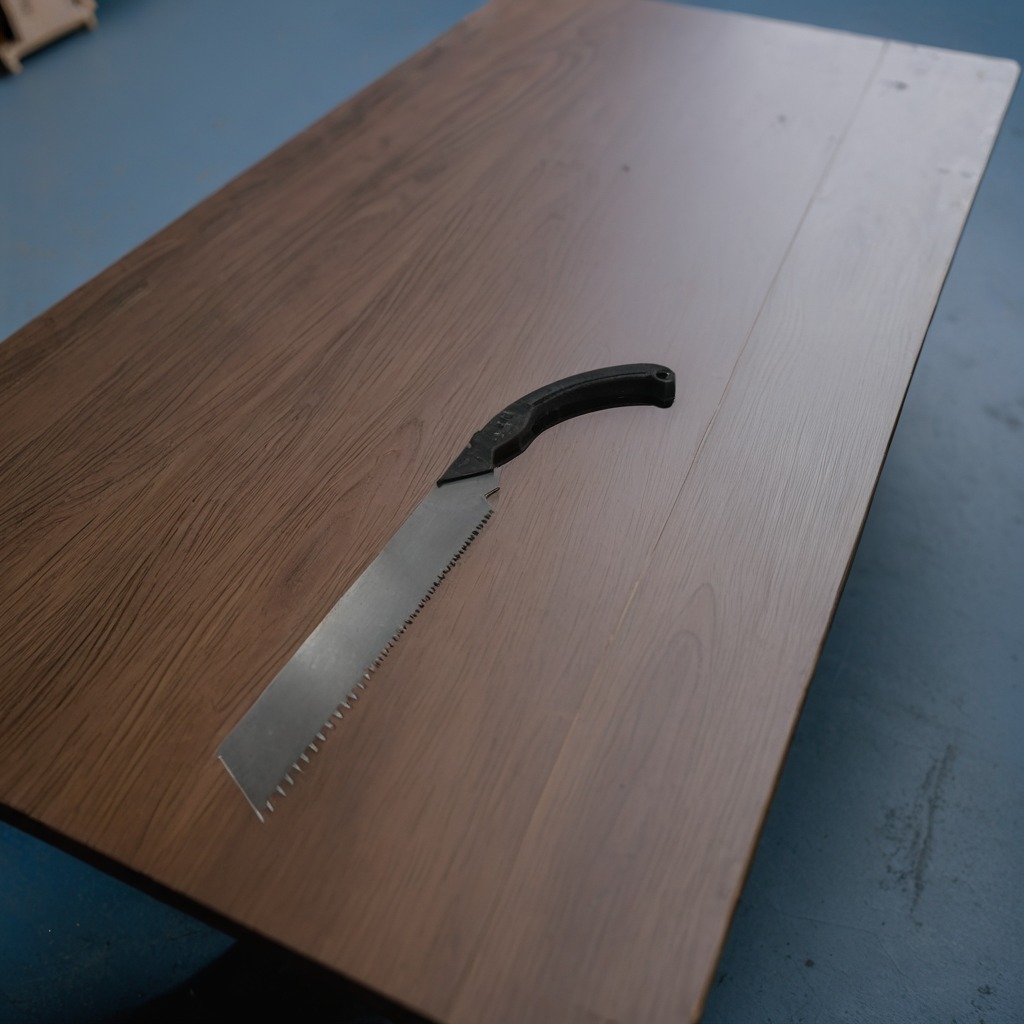
A metal saw is lying on the old table.